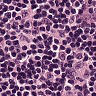
Metastatic tissue present: no